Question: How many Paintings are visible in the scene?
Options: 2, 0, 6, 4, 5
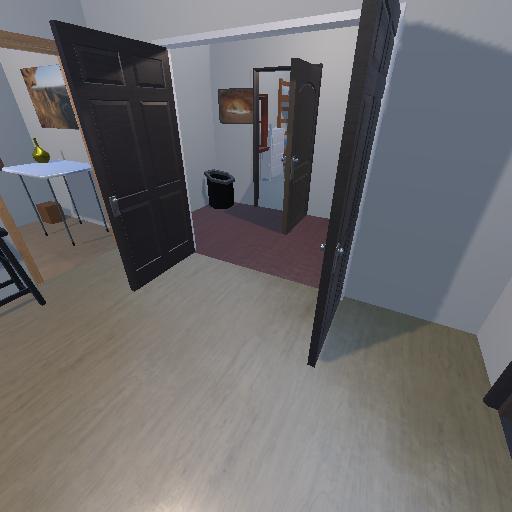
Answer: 2